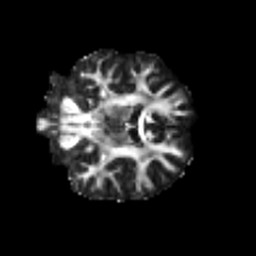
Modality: FA
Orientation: coronal
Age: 47
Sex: male
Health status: healthy
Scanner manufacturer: siemens
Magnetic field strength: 3 T
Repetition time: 3.6 s
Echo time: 0.092 s